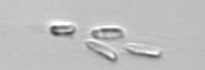
Label: Dinobryon